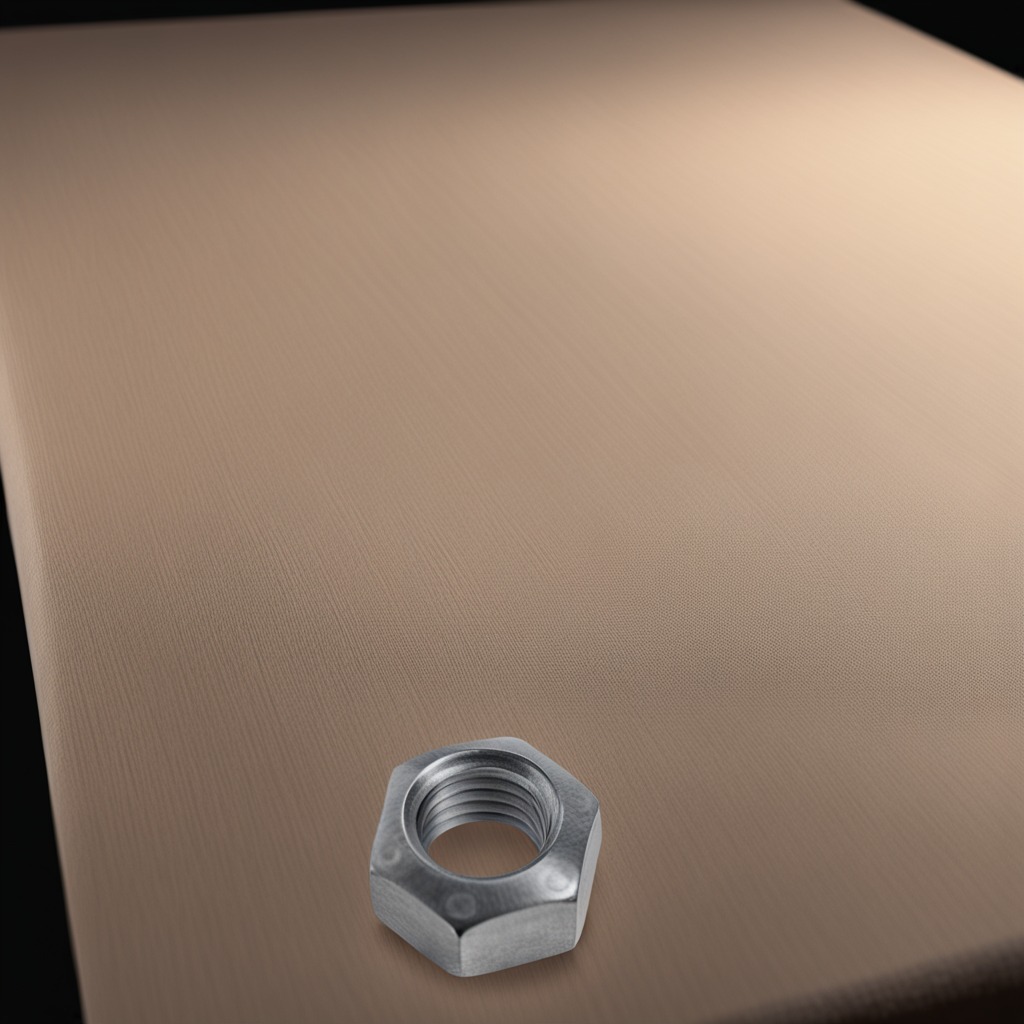
A metal nut is lying on a wooden table inside a workshop at night.